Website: home-depot
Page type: orders-overview
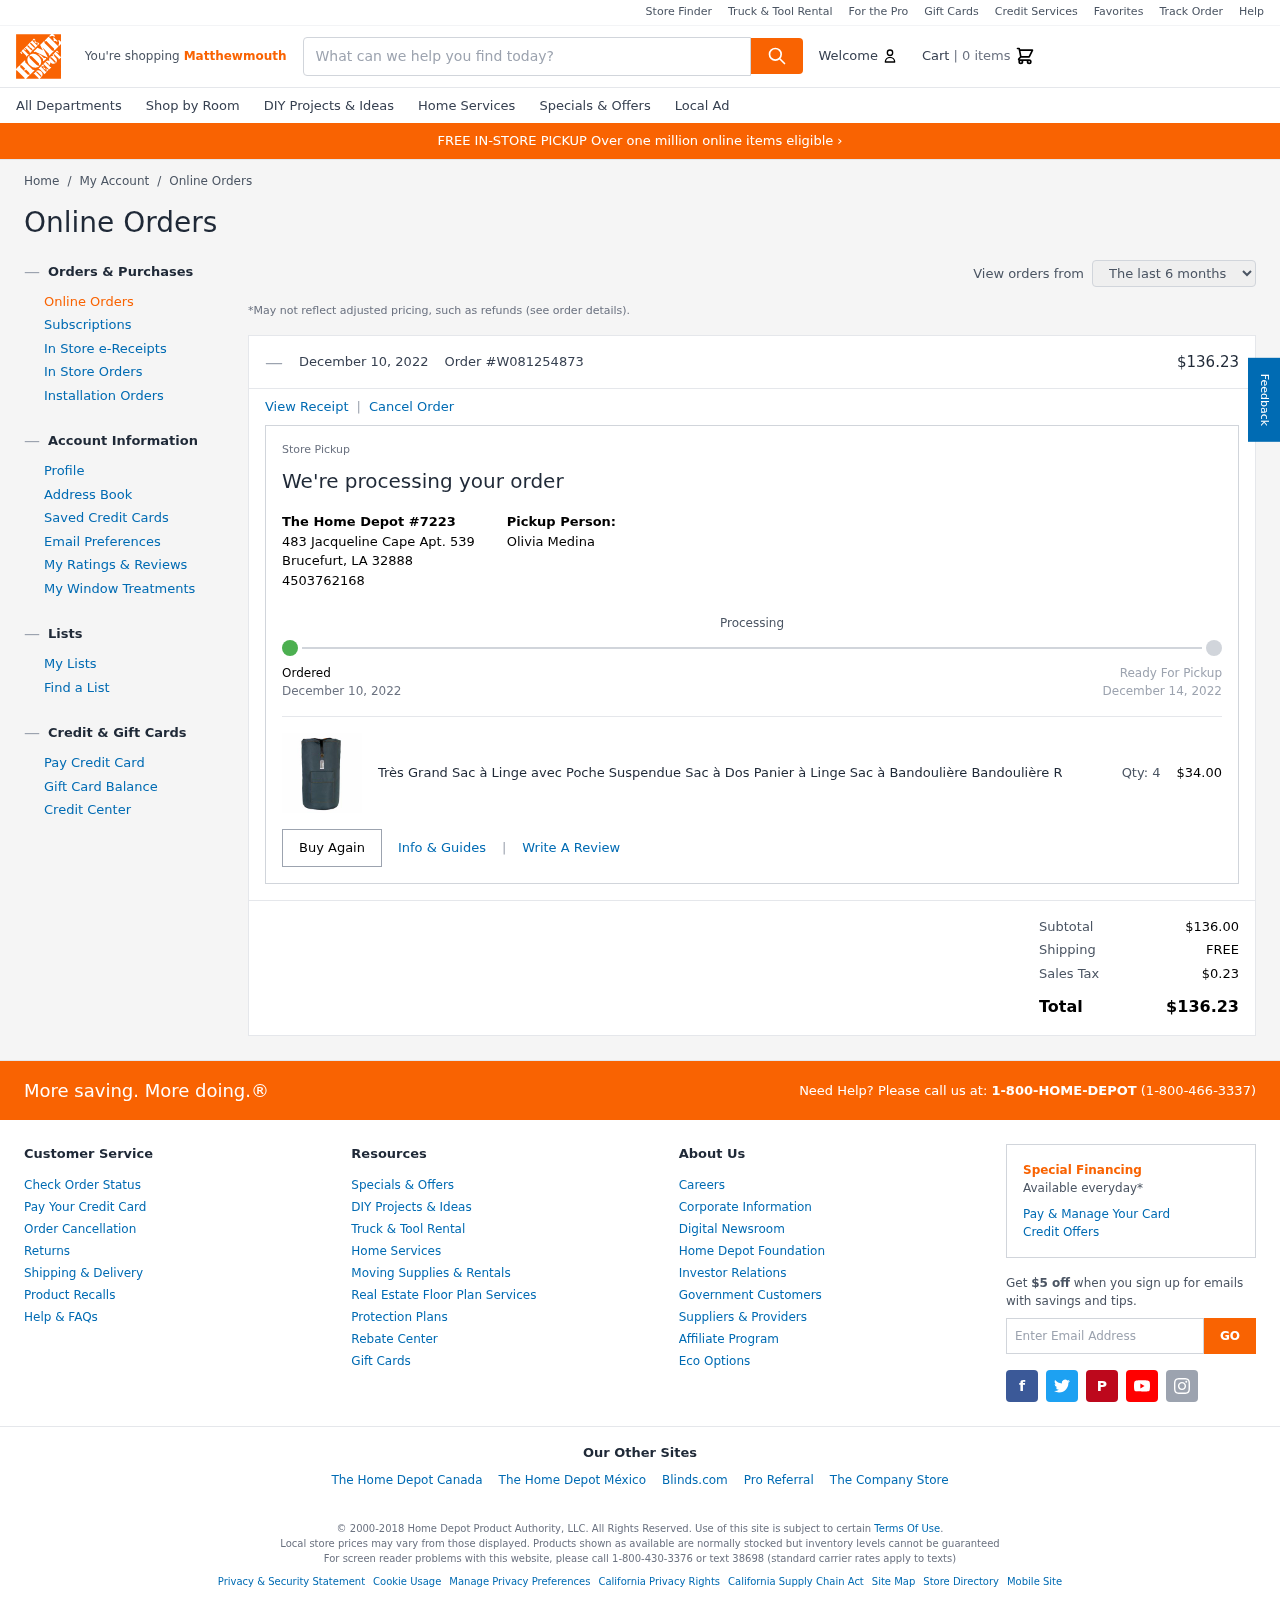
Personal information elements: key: PII_CITY
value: Matthewmouth
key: PII_FULLNAME
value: Olivia Medina
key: PII_LOCATION1_CITY_STATE_ZIP
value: Brucefurt, LA 32888
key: PII_LOCATION1_STREET
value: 483 Jacqueline Cape Apt. 539
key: PII_PHONE
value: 4503762168
Product elements: key: PRODUCT1_NAME
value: Très Grand Sac à Linge avec Poche Suspendue Sac à Dos Panier à Linge Sac à Bandoulière Bandoulière R
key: PRODUCT1_PRICE
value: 34
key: PRODUCT1_QUANTITY
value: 4
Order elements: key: ORDER_NUM_ITEMS
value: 0
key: ORDER_DATE
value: December 10, 2022
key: ORDER_ID
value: W081254873
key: ORDER_TOTAL
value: $136.23
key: ORDER_DELIVERY_DATE
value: December 14, 2022
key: ORDER_SUBTOTAL
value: $136.00
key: ORDER_SHIPPING_COST
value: FREE
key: ORDER_TAX
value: $0.23
Search elements: key: HEADER_SEARCH
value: What can we help you find today?